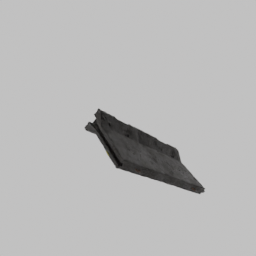
Label: architecture